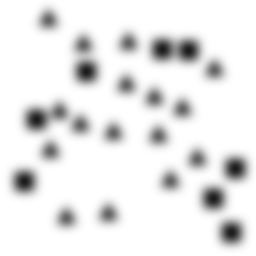
Squares: 8
Triangles: 16
Stars: 0
Total shapes: 24